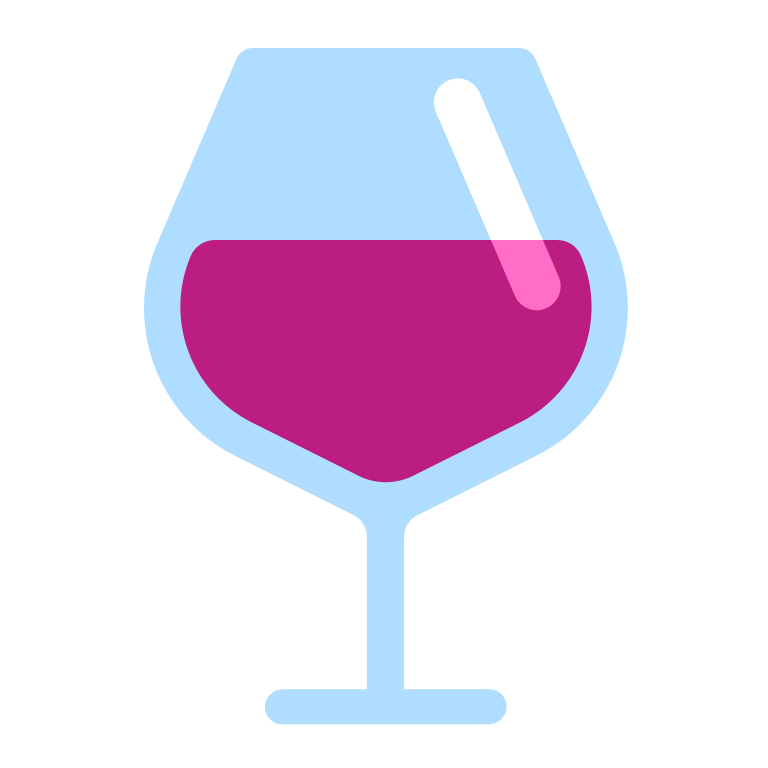
wine glass flat